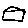
Label: house